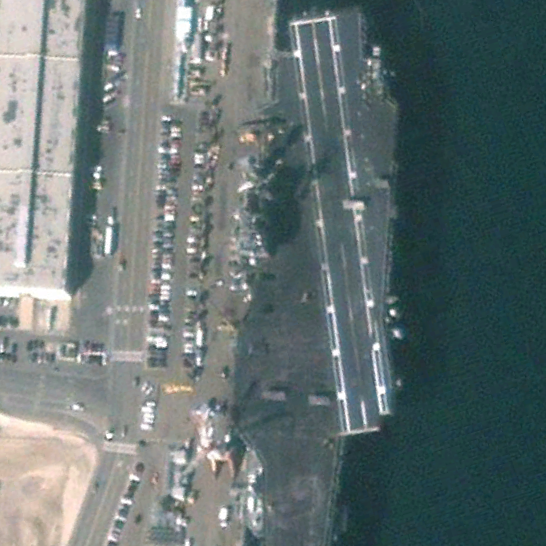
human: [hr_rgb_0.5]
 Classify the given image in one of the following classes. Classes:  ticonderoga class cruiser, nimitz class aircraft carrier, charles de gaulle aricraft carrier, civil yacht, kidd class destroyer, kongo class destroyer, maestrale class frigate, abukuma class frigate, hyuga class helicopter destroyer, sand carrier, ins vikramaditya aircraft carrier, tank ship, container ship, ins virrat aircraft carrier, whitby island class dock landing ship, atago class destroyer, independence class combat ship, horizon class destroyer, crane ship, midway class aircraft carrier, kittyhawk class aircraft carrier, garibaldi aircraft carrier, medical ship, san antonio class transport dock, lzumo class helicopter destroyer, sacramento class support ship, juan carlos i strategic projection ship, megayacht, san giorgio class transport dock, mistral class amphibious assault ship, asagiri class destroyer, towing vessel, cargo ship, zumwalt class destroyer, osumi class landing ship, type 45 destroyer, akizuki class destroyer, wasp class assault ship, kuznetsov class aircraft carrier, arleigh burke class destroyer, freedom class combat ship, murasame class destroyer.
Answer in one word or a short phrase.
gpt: Nimitz class aircraft carrier